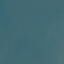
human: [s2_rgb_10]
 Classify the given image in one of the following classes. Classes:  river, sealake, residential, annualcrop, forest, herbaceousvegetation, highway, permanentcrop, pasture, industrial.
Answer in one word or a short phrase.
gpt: SeaLake